Question: I created login form using Node, express and jade template. But my login page not use default layout. Here is my site structure:

My layout.jade:
'''
!!!
html
head
title= title
link(rel='stylesheet', href='/stylesheets/style.css')
body
#header
h1=title
!= body
'''
My route.js:
'''
var routes = function(app) {
app.get('/login', function(req, res) {
return res.render(__dirname+"/views/login", {
title: 'Giris',
stylesheet: 'login'
});
});
};
module.exports = routes;
'''
My login.jade:
'''
form(action= '/sessions', method='post')
label
| Kullanici Adi:
input(type='text', name='user')
label
| Sifre:
input(type='password', name='password')
input(type='submit', name='Giris')
'''
And my server.js(app.js):
'''
/**
* Module dependencies.
*/
var express = require('express');
var http = require('http');
var path = require('path');
var app = express();
// all environments
app.set('port', process.env.PORT || 3000);
app.set('views', path.join(__dirname, 'views'));
app.set('view engine', 'jade');
app.use(express.favicon());
app.use(express.logger('dev'));
app.use(express.json());
app.use(express.urlencoded());
app.use(express.methodOverride());
app.use(app.router);
app.use(express.static(path.join(__dirname, 'public')));
// development only
if ('development' == app.get('env')) {
app.use(express.errorHandler());
}
//Routes
require('./apps/authentication/routes')(app)
http.createServer(app).listen(app.get('port'), function(){
console.log('Express server listening on port ' + app.get('port'));
});
'''
When I try <URL> it is working getting no exception but not using my layout.jade. Any idea?
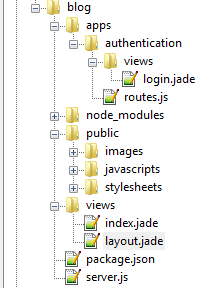
Answer: Problem is solved.
Added this code to login.jade
'''
extends ../../../views/layout
block login
'''
And this code to layout.jade
'''
block login
'''